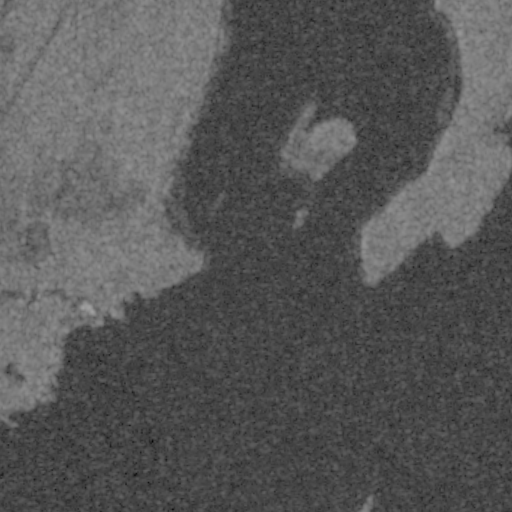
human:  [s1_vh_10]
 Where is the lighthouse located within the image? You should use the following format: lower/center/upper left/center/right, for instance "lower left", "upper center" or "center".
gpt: The lighthouse is located in the lower left of the image.
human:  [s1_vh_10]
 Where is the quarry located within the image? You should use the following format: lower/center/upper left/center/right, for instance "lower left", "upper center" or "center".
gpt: The quarry is located in the center left of the image.
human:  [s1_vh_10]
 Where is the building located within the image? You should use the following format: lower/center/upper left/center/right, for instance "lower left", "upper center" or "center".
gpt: There is no building in the image.

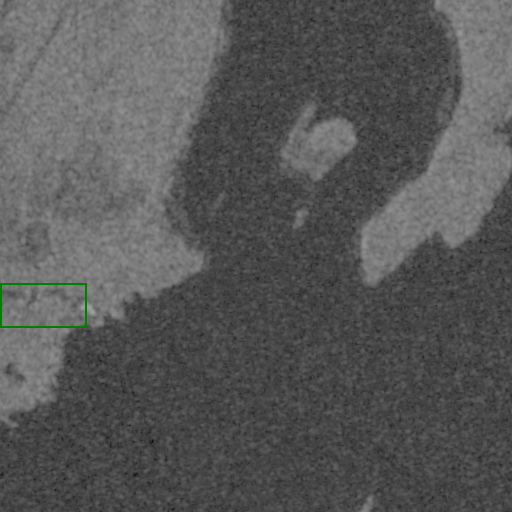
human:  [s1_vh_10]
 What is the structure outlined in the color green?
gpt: The structure outlined in green is a quarry.
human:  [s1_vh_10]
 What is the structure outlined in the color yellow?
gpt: There is no yellow outline.